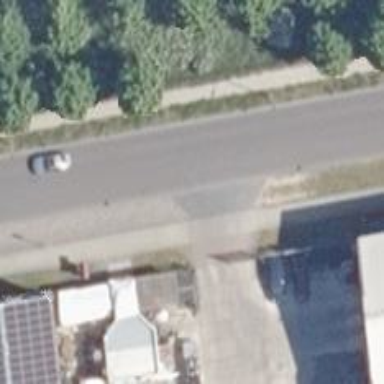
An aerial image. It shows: Unclassified road with asphalt surface. It has sidewalks on both sides.